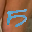
Label: 5